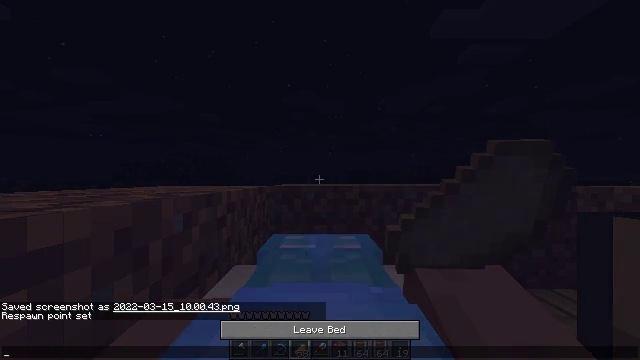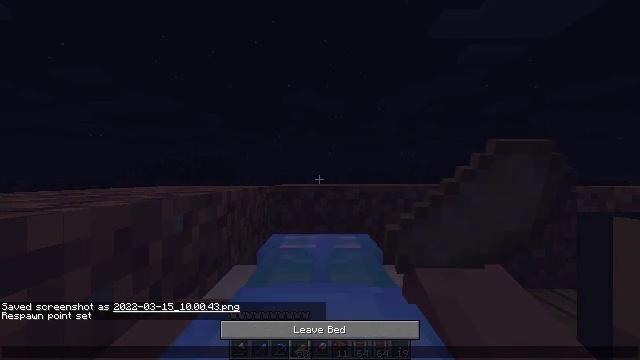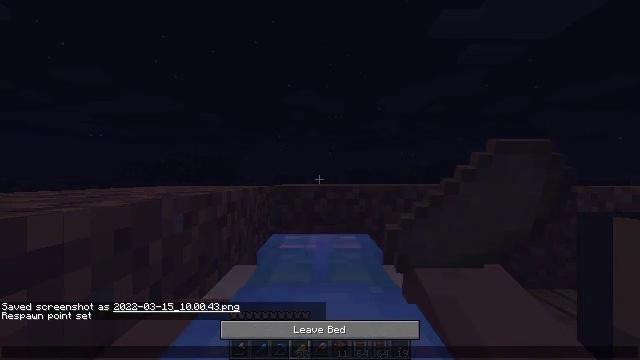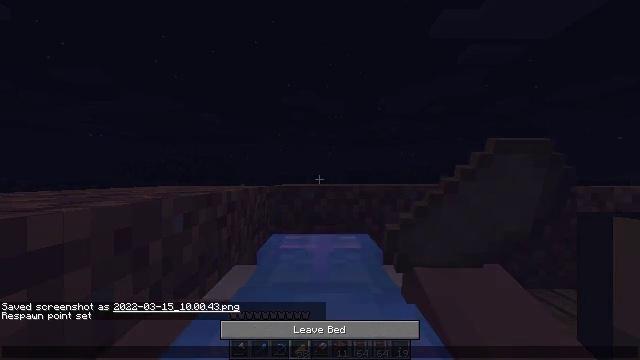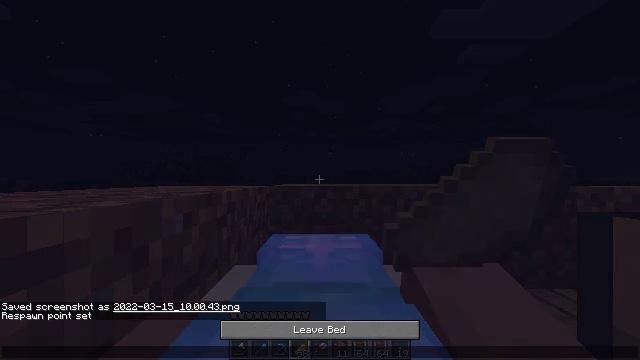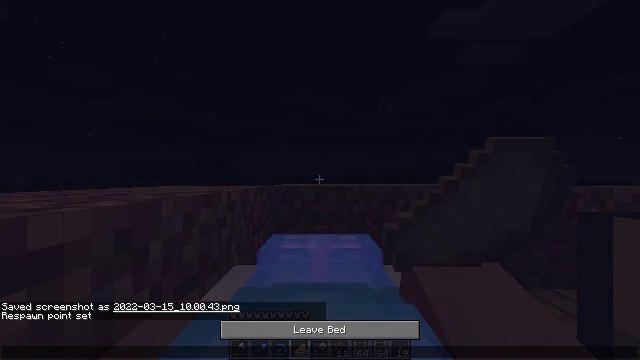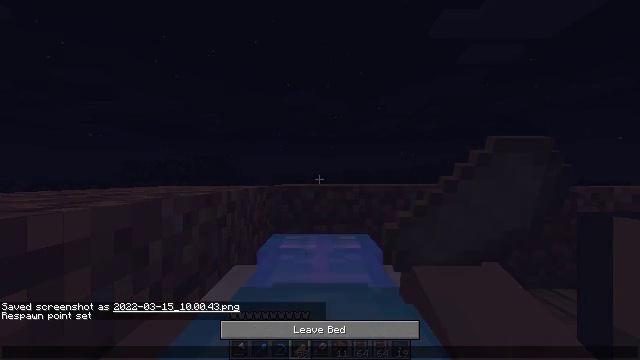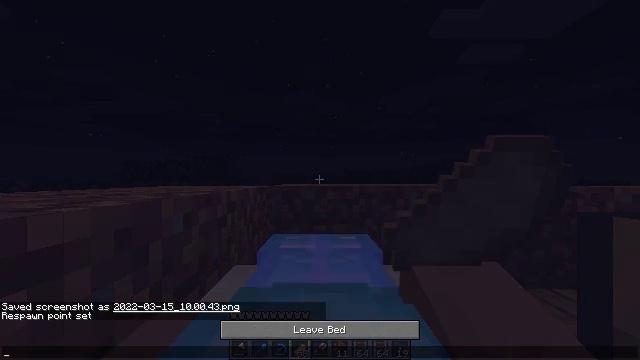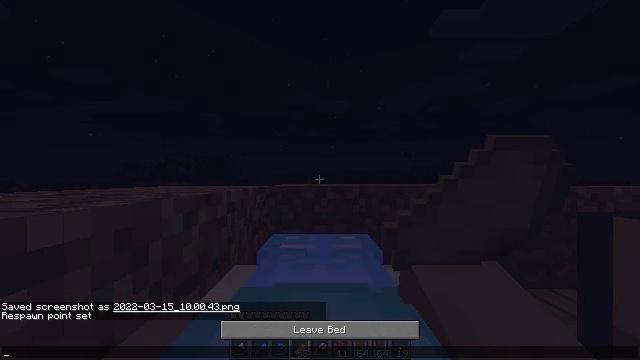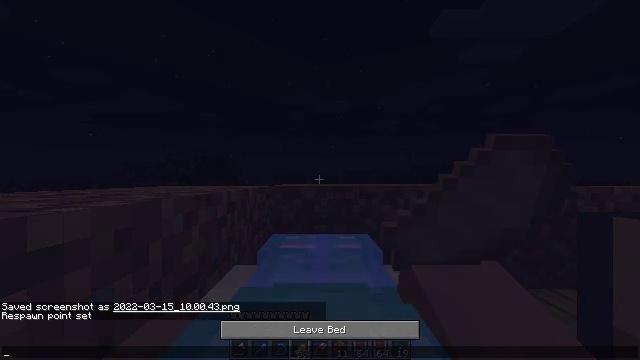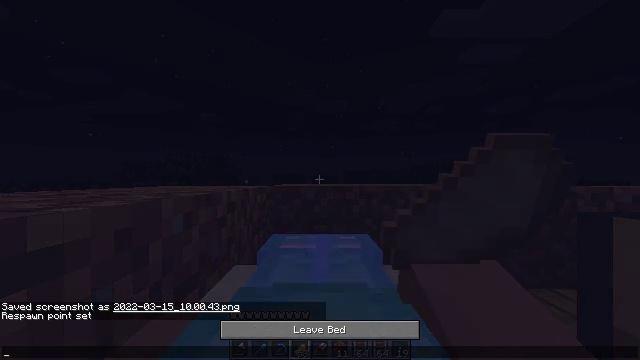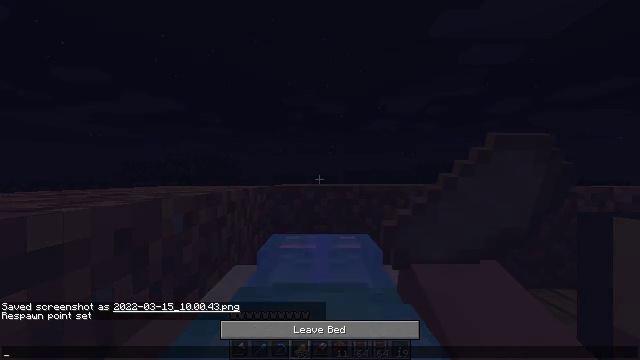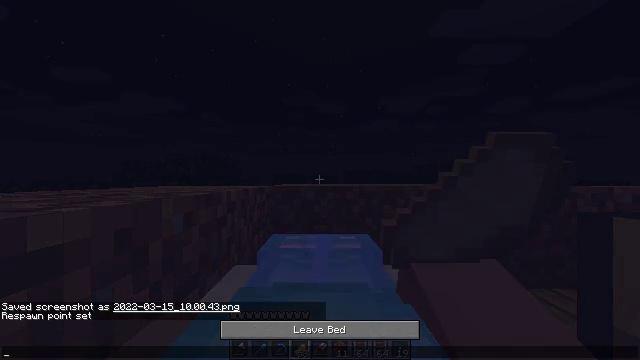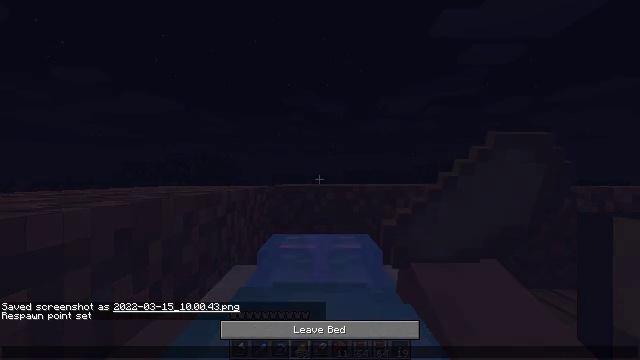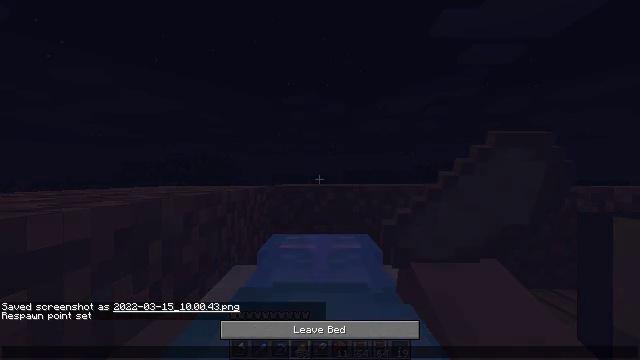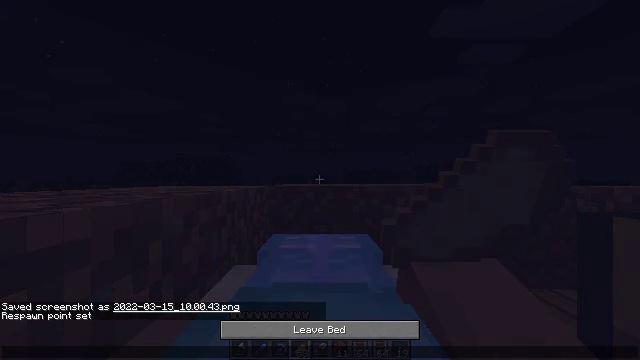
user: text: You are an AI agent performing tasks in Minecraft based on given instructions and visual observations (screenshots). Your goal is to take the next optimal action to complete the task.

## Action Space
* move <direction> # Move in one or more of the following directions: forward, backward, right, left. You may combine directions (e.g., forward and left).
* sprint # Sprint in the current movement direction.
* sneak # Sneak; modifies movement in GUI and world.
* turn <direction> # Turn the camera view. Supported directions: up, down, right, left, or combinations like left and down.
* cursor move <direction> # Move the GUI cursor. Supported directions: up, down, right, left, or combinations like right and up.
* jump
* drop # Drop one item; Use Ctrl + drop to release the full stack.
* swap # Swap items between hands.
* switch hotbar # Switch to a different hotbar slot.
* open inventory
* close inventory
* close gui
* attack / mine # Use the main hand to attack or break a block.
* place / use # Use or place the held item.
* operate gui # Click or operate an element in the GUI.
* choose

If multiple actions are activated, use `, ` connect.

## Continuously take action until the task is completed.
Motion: motion action
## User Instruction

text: Kill enemies.
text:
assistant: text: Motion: no_op
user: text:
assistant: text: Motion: no_op
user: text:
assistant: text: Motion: no_op
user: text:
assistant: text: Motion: no_op
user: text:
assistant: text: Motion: no_op
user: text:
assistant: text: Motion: no_op
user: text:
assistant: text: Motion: no_op
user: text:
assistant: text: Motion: no_op
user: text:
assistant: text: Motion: no_op
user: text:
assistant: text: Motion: no_op
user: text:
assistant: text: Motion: no_op
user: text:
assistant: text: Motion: no_op
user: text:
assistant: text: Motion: no_op
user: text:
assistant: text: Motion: no_op
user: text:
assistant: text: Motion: no_op
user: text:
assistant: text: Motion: no_op
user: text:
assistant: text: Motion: no_op
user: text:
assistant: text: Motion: no_op
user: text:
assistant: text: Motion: no_op
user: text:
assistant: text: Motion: no_op
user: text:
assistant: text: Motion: no_op
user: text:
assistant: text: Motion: no_op
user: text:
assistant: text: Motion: no_op
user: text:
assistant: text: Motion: no_op
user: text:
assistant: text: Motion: close gui
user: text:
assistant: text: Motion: no_op
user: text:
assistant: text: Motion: no_op
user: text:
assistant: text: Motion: no_op
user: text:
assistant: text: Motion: no_op
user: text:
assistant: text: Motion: no_op